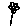
Label: flower